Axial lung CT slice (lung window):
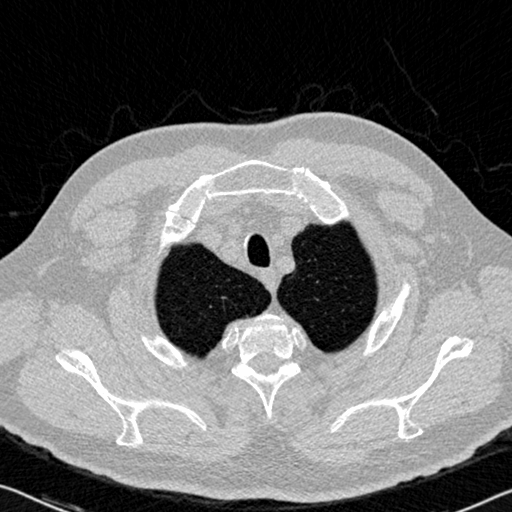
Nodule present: no